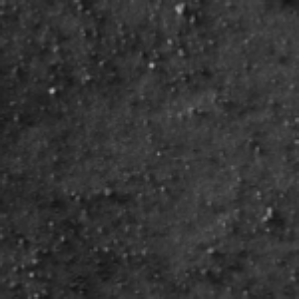
Label: frost